Question: I am trying to use row span on 1 column (if the value of the next row is same)
and alternate the row color according to the above situation.
I managed to get the row span working the way i wanted but can't alternate the rows. BatchNo: <PHONE> row should be blue aswell.
Here is the current output:

Asp
'''
<asp:GridView ID="visualisation" runat="server"
AutoGenerateColumns="false" OnDataBound="OnDataBound" OnItemDataBound="Item_Bound" CellPadding="15" CellSpacing="15" HeaderStyle-BackColor="DarkOliveGreen" GridLines="Both">
<Columns>
<asp:BoundField DataField="BatchNo" HeaderText="BatchNo" HeaderStyle-Width="15%" />
<asp:BoundField DataField="Type" HeaderText="Type" HeaderStyle-Width="15%" />
<asp:ImageField DataImageUrlField="DataLoaded" HeaderText="DataLoaded" HeaderStyle-Width="15%" />
<asp:ImageField DataImageUrlField="Errors" HeaderText="Errors" HeaderStyle-Width="15%" />
<asp:ImageField DataImageUrlField="ProcessingRun" HeaderText="ProcessingRun" HeaderStyle-Width="15%" />
</Columns>
</asp:GridView>
'''
c#
'''
protected void Page_Load(object sender, EventArgs e)
{
dataT();
visualisation.DataBind();
}
public void dataT()
{
DataTable dtVisu = new DataTable();
dtVisu.Columns.Add(new DataColumn("BatchNo", typeof(System.String)));
dtVisu.Columns.Add(new DataColumn("Type", typeof(System.String)));
dtVisu.Columns.Add(new DataColumn("DataLoaded", typeof(System.String)));
dtVisu.Columns.Add(new DataColumn("Errors", typeof(System.String)));
dtVisu.Columns.Add(new DataColumn("ProcessingRun", typeof(System.String)));
//dtVisu.Columns.Add(new DataColumn("alignRow", typeof(System.String)));
DataRow dr = dtVisu.NewRow();
dr["BatchNo"] = "<PHONE>";
dr["Type"] = "Calibration";
dr["DataLoaded"] = "images/g4-12.png";
dr["Errors"] = "images/g4-12.png";
dr["ProcessingRun"] = "images/g4-12.png";
//dr["alignRow"] = "1";
dtVisu.Rows.Add(dr);
dr = dtVisu.NewRow();
dr["BatchNo"] = "<PHONE>";
dr["Type"] = "Range Settings";
dr["DataLoaded"] = "images/r4-12.png";
dr["Errors"] = "images/r4-12.png";
dr["ProcessingRun"] = "images/g4-12.png";
dtVisu.Rows.Add(dr);
dr = dtVisu.NewRow();
dr["BatchNo"] = "<PHONE>";
dr["Type"] = "Range Settings";
dr["DataLoaded"] = "images/r4-12.png";
dr["Errors"] = "images/r4-12.png";
dr["ProcessingRun"] = "images/g4-12.png";
dtVisu.Rows.Add(dr);
dr = dtVisu.NewRow();
dr["BatchNo"] = "<PHONE>";
dr["Type"] = "Calibration";
dr["DataLoaded"] = "images/g4-12.png";
dr["Errors"] = "images/g4-12.png";
dr["ProcessingRun"] = "images/g4-12.png";
dtVisu.Rows.Add(dr);
dr = dtVisu.NewRow();
dr["BatchNo"] = "<PHONE>";
dr["Type"] = "Calibration";
dr["DataLoaded"] = "images/g4-12.png";
dr["Errors"] = "images/g4-12.png";
dr["ProcessingRun"] = "images/g4-12.png";
dtVisu.Rows.Add(dr);
visualisation.DataSource = dtVisu;
}
protected void OnDataBound(object sender, EventArgs e)
{
int RowSpan = 2;
for (int i = visualisation.Rows.Count - 2; i >= 0; i--)
{
GridViewRow currRow = visualisation.Rows[i];
GridViewRow prevRow = visualisation.Rows[i + 1];
if (currRow.Cells[0].Text == prevRow.Cells[0].Text)
{
currRow.Cells[0].RowSpan = RowSpan;
prevRow.Cells[0].Visible = false;
RowSpan += 1;
currRow.BackColor = Color.FromName("#7AA5D6");
prevRow.BackColor = Color.FromName("#7AA5D6");
}
else
{
RowSpan = 2;
}
}
}
'''
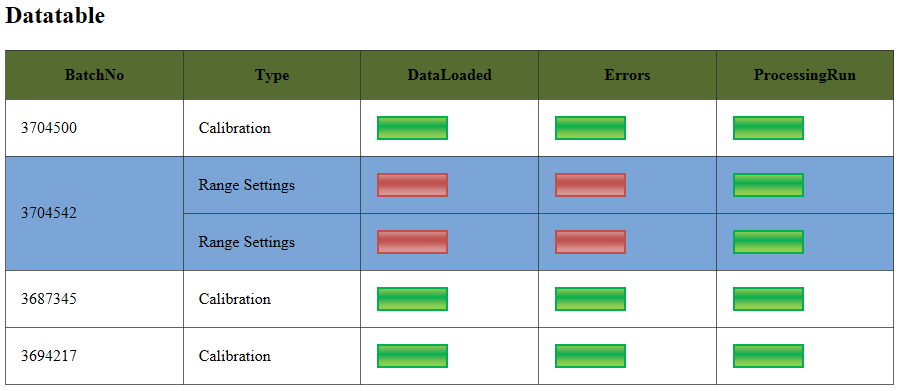
Answer: You need to keep a separate counter of your rows to assign alternating colors. Note that in current code colors alternate only if rows are spanned, therefore single row is not hghlighted. Something around this should do the trick:
'''
protected void OnDataBound(object sender, EventArgs e)
{
int RowSpan = 2;
// actual row counter, spanned rows count as one
int rowCount = 0;
for (int i = visualisation.Rows.Count - 2; i >= 0; i--)
{
GridViewRow currRow = visualisation.Rows[i];
GridViewRow prevRow = visualisation.Rows[i + 1];
if (currRow.Cells[0].Text == prevRow.Cells[0].Text)
{
currRow.Cells[0].RowSpan = RowSpan;
prevRow.Cells[0].Visible = false;
RowSpan += 1;
}
else
{
RowSpan = 2;
//it was a new row
rowCount++;
}
if (rowCount % 2 == 0)
{
currRow.BackColor = Color.FromName("#7AA5D6");
}
}
}
'''